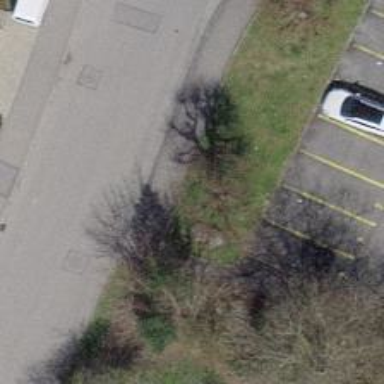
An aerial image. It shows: Kerb serving as barrier.